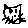
Label: cat